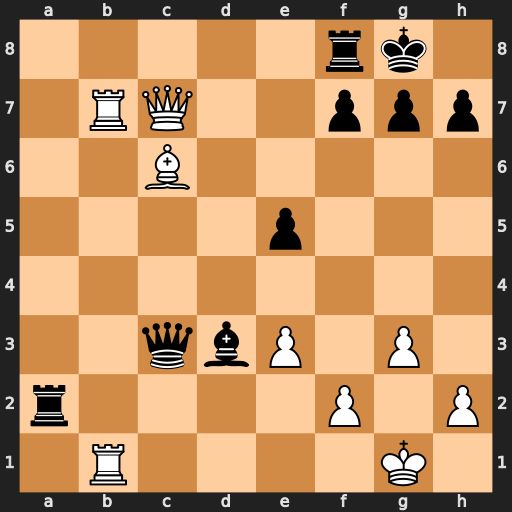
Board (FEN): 5rk1/1RQ2ppp/2B5/4p3/8/2qbP1P1/r4P1P/1R4K1
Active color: w
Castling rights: -
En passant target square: -
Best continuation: Qxf7+ Rxf7 Rb8+ Rf8 Bd5+ Kh8 Rxf8#